Aerial crown-view tile of a tropical tree (Barro Colorado Island, Panama), acquired 20241014:
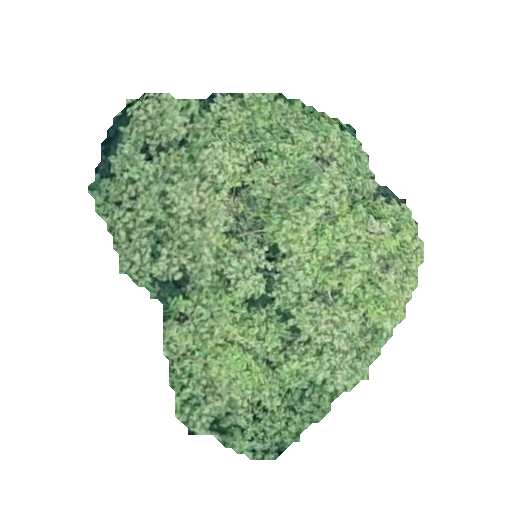
Species: Hieronyma alchorneoides
GBIF accepted scientific name: Hieronyma alchorneoides
Crown area: 128.171 m²